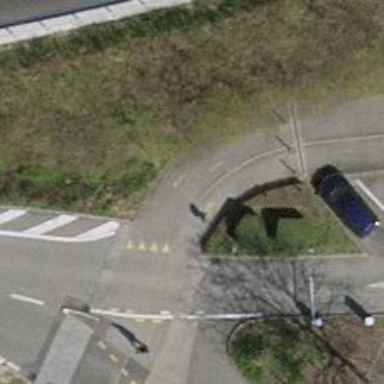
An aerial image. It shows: Bollard barrier.